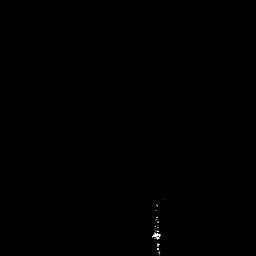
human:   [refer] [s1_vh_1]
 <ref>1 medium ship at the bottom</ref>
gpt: <box>[[58, 83, 64, 97, 0]]</box>